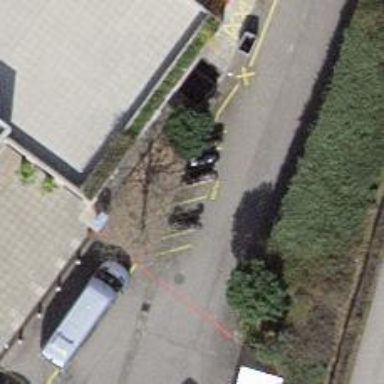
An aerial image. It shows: Motorcycle parking area.